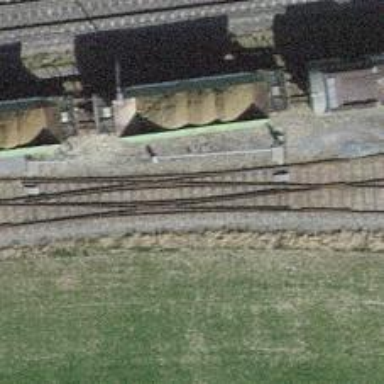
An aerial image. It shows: Railway yard with one track.